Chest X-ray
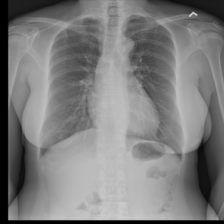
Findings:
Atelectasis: negative
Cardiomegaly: negative
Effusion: negative
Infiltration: negative
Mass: negative
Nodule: negative
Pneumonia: negative
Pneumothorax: negative
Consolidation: negative
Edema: negative
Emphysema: negative
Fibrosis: negative
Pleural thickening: negative
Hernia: negative